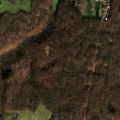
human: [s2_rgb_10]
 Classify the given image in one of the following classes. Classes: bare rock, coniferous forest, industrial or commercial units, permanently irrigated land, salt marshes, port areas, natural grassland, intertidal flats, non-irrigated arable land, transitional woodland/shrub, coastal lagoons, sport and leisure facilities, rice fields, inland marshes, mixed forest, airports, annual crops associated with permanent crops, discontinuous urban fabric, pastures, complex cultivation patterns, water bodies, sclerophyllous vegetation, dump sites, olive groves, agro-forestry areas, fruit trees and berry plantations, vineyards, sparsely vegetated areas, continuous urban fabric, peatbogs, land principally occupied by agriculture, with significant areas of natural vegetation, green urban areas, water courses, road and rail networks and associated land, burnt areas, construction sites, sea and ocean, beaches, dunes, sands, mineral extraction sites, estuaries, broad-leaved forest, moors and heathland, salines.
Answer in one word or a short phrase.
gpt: discontinuous urban fabric, non-irrigated arable land, complex cultivation patterns, broad-leaved forest